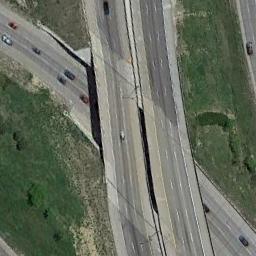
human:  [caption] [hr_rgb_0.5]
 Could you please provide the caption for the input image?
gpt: The grass is under the overpass .

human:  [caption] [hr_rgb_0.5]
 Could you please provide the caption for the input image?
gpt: The overpass is next to the grass with some cars .

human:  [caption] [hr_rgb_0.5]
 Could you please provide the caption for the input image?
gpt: The cross-line overpass is over the road on the lawn .

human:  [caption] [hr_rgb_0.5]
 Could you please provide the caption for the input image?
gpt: There is an overpass and two black cars .

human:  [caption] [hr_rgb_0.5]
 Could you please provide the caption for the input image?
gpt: There are green lawns beside the overpass .